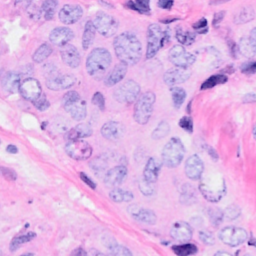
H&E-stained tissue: Breast